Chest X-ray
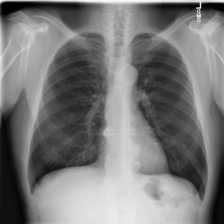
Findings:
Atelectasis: negative
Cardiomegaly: negative
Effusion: negative
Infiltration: negative
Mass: negative
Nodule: negative
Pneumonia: negative
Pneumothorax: negative
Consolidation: negative
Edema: negative
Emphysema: negative
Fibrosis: negative
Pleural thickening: negative
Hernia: negative